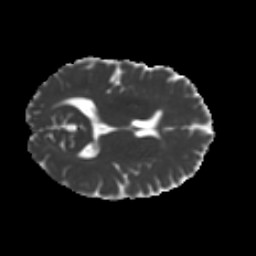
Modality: MD
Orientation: axial
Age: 49
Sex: female
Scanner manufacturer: ge
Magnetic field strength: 3 T
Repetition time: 7.8 s
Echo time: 0.0606 s